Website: bh-photo
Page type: customer-info-address
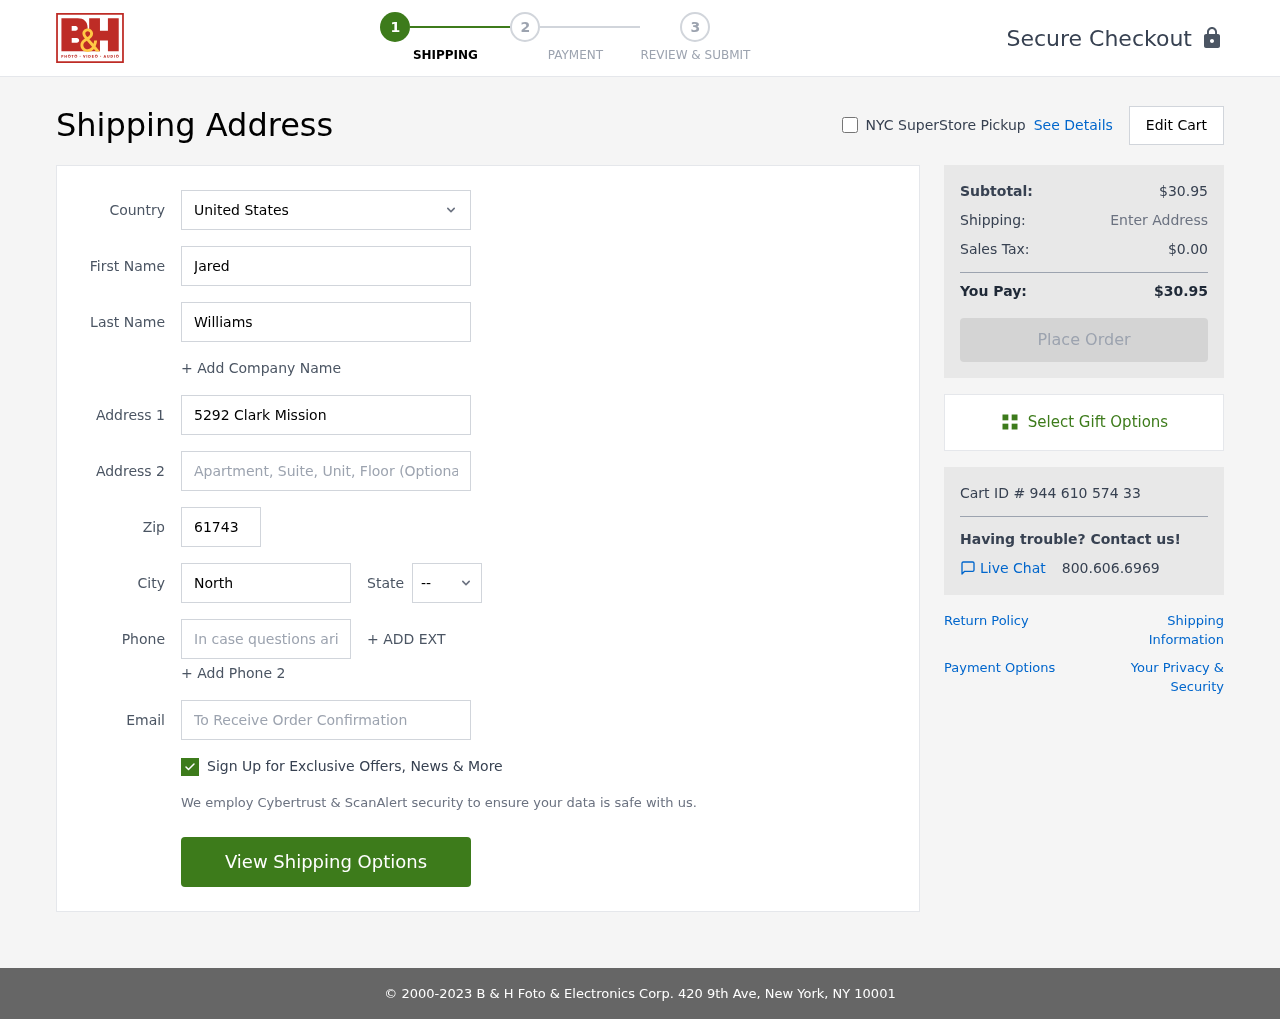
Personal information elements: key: PII_CITY
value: North Nicoleshire
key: PII_COUNTRY
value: United States
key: PII_EMAIL
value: jared_williams@hotmail.com
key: PII_FIRSTNAME
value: Jared
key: PII_LASTNAME
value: Williams
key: PII_PHONE
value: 5046555150
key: PII_POSTCODE
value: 61743
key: PII_STATE_ABBR
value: OR
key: PII_STREET
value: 5292 Clark Mission
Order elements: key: ORDER_SUBTOTAL
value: $30.95
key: ORDER_TAX
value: $0.00
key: ORDER_TOTAL
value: $30.95
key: ORDER_ID
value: Cart ID # 944 610 574 33